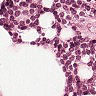
Metastatic tissue present: no